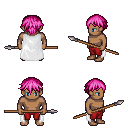
a pixel art fantasy rpg character, male body template, human, dark skin, white cape, red pants, pink short bangs hairstyle, spear, four views (front, back, left, right), 2x2 character sprite sheet, small pixel art, hard edges, no anti-aliasing